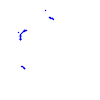
Particle: proton